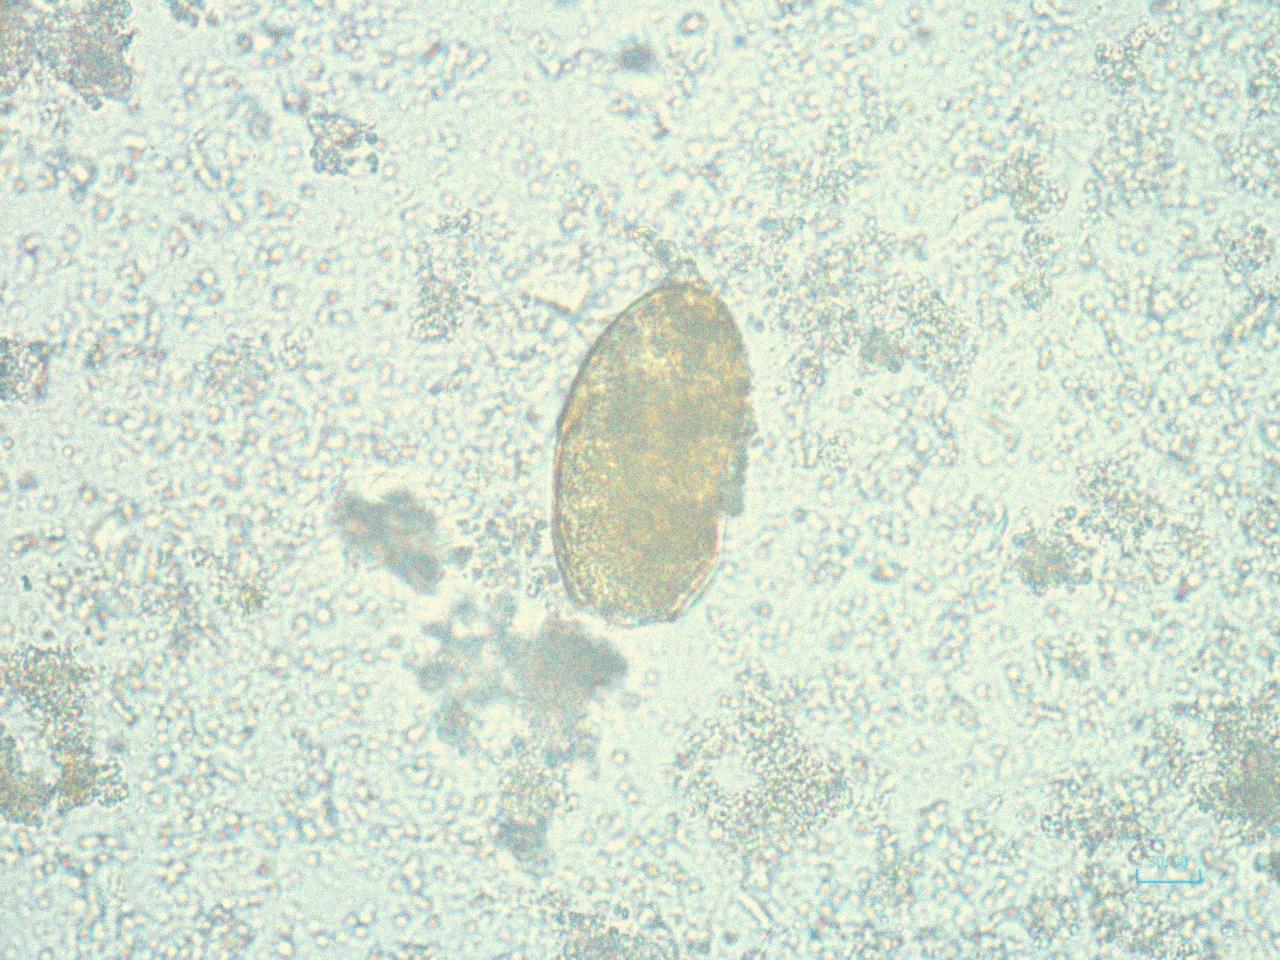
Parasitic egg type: Paragonimus spp